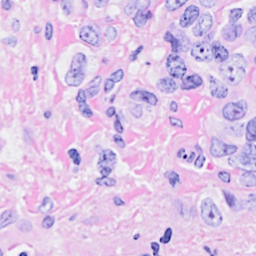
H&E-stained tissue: Breast